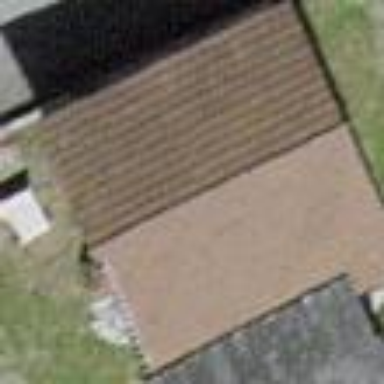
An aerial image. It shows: Barn.